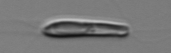
Label: Chrysochromulina